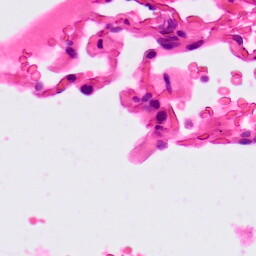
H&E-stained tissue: Lung